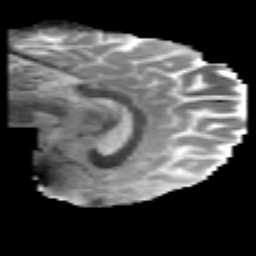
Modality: MD
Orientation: sagittal
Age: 26
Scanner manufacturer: philips
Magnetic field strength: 3 T
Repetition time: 8.435 s
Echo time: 0.1273 s